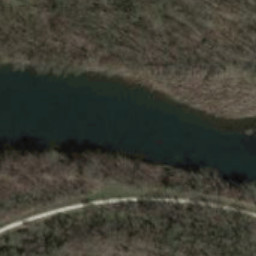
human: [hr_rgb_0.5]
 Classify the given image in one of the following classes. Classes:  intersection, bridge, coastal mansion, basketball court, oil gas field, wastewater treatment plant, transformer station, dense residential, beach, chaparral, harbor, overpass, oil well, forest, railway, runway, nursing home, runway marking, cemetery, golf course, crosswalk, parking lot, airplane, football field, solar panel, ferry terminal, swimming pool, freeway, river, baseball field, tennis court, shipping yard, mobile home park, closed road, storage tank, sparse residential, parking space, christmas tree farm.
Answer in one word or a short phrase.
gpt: river